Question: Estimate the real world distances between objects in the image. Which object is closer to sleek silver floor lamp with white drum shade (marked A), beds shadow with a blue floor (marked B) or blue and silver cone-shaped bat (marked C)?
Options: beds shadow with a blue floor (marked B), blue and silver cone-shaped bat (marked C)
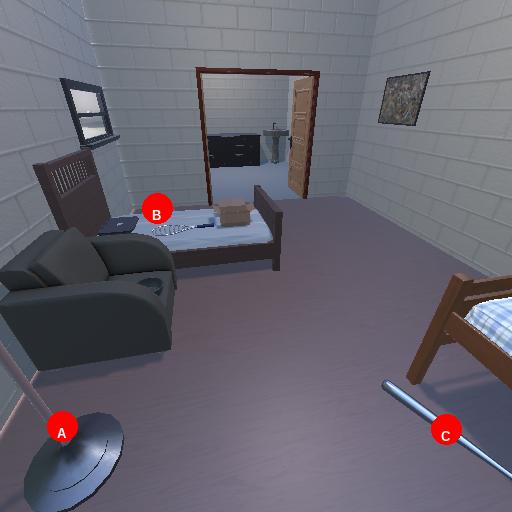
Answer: beds shadow with a blue floor (marked B)